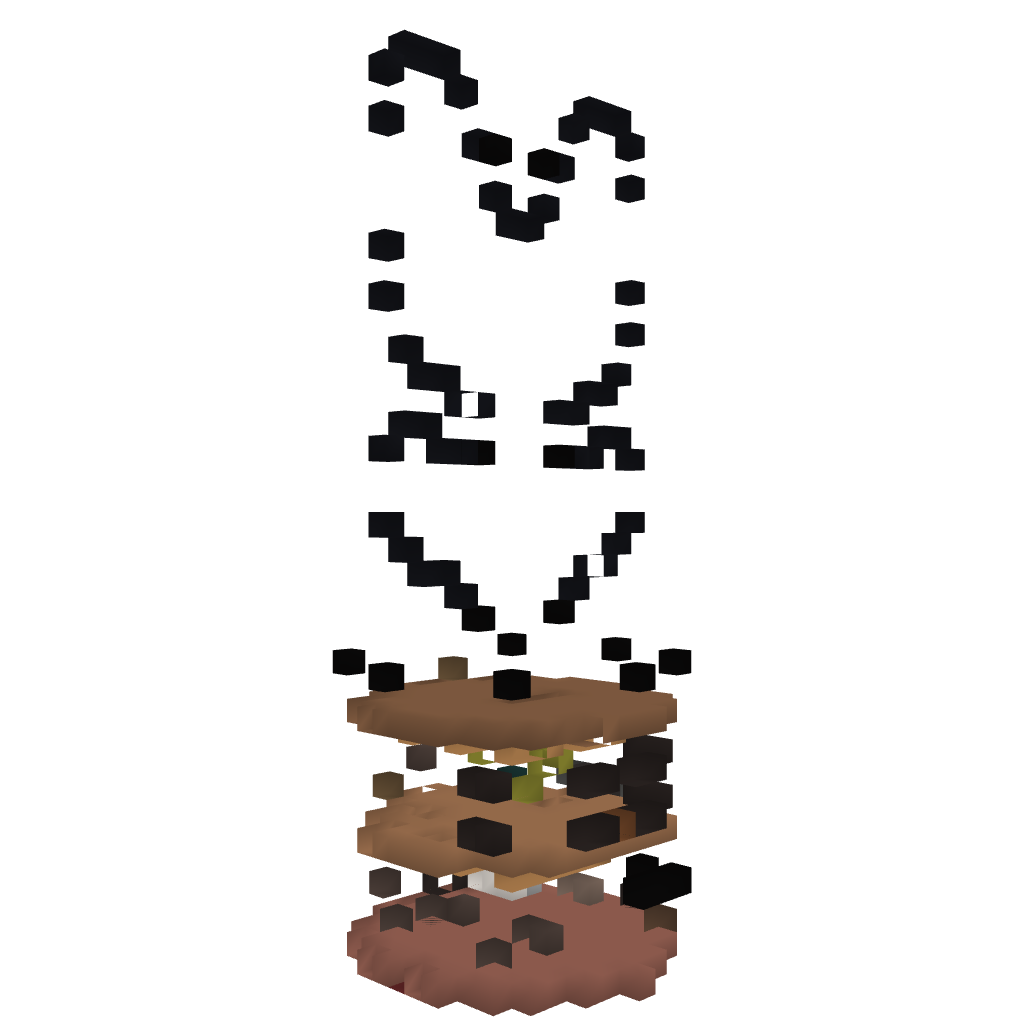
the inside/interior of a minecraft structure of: Mario Flower Home